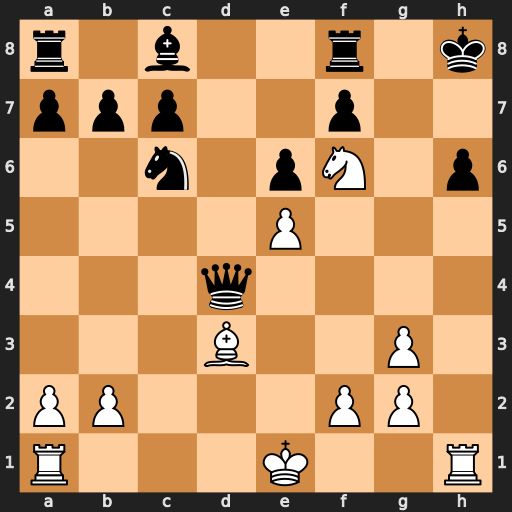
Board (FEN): r1b2r1k/ppp2p2/2n1pN1p/4P3/3q4/3B2P1/PP3PP1/R3K2R
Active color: w
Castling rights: KQ
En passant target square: -
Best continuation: Rxh6+ Kg7 Rh7#